Question: So I'm trying to create iMovie like scroll view, I want to get a callback when the image inside the scroll view touch the white line (so I could change the large image). How can I do that?

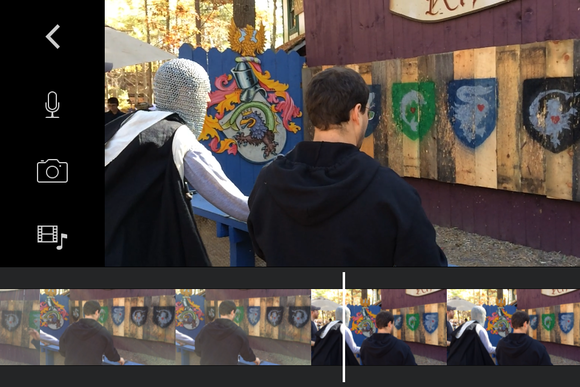
Answer: This solution works for me and also this is the only solution I was able to make out after a long research on options we have with HorizontalScrollView.
> ImageView lineImage=(ImageView)findViewById(R.id.yourImageViewIdOfWhiteLineImage);
Then in onTouchListener of your horizontalScrollView
'''
public boolean onTouch(View v, MotionEvent event) {
// TODO Auto-generated method stub
switch (event.getAction()){
case MotionEvent.ACTION_MOVE:
//get horizontal scroll view for images
HorizontalScrollView parent=(HorizontalScrollView)v;
//get linear layout for list of images
LinearLayout wholeList=(LinearLayout)parent.getChildAt(0);
int centerCord[] = new int[2];
for(int idx=0;idx<wholeList.getChildCount();idx++){
ImageView discoveredIv=(ImageView)wholeList.getChildAt(idx);
discoveredTv.getLocationInWindow(centerCord);
int discoveredX=centerCord[0];
//set these (lineImage.getLeft()-20, lineImage.getLeft()+20) according to your
//requirement, the way it best suits you. You'll have to test in runtime, how your
//views come under the line and then set these.
if(discoveredX >= lineImage.getLeft()-20 && discoveredX <= lineImage.getLeft()+20)
{
//you have a winner, take that image from imageView and set it wherever you want.
//Your image is in discoveredIv
}
}
return false;
case MotionEvent.ACTION_UP:
//It returns true to avoid fling effect, otherwise this method won't work.
return true;
}
return false;
}
'''
This is strictly according to your requirement. But I'd suggest you use this code in ACTION_UP case, because if you do all these calculations in ACTION_MOVE then this code has tendency to make your app slow while scrolling and also, more the calculations more the app slows down.